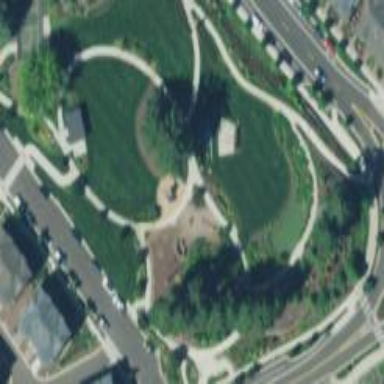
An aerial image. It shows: Lovely park for leisure and relaxation.